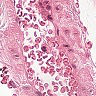
Metastatic tissue present: no